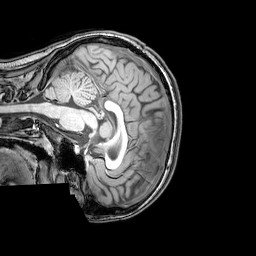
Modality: T1w
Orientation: sagittal
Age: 21
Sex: female
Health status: healthy
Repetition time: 0.081 s
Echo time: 0.037 s